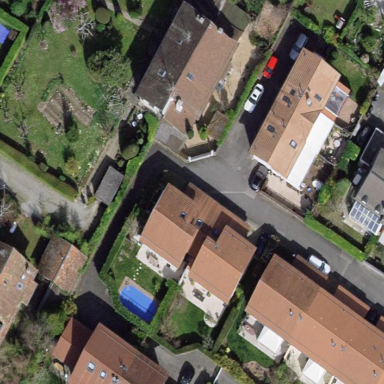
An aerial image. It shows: Garden enclosed by fence.